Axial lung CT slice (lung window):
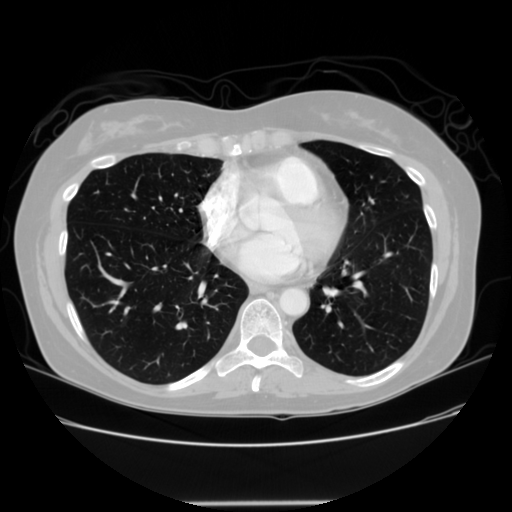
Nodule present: no